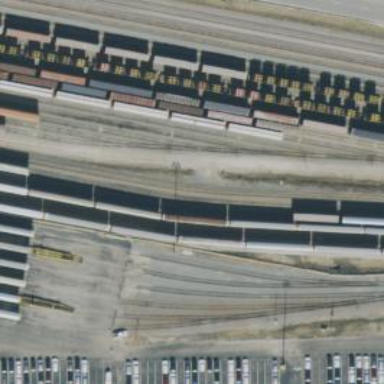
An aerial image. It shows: Railway yard used for servicing trains.